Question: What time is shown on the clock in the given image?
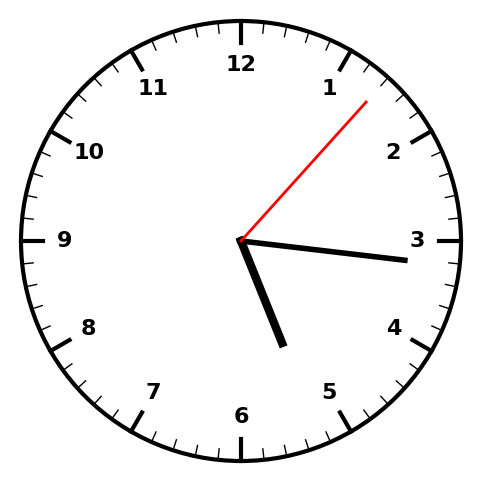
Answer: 05:16:07